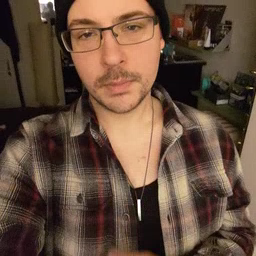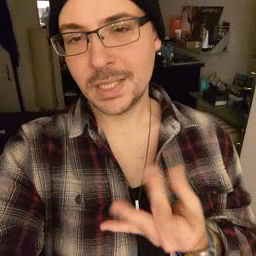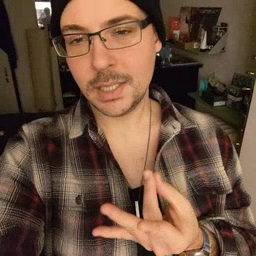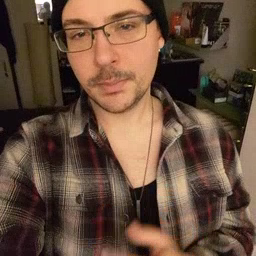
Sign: sticky